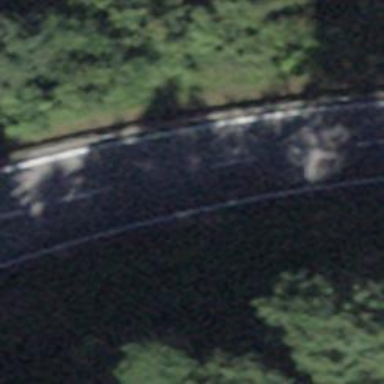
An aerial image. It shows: Secondary road with asphalt surface.